Aerial crown-view tile of a tropical tree (Barro Colorado Island, Panama), acquired 20240716:
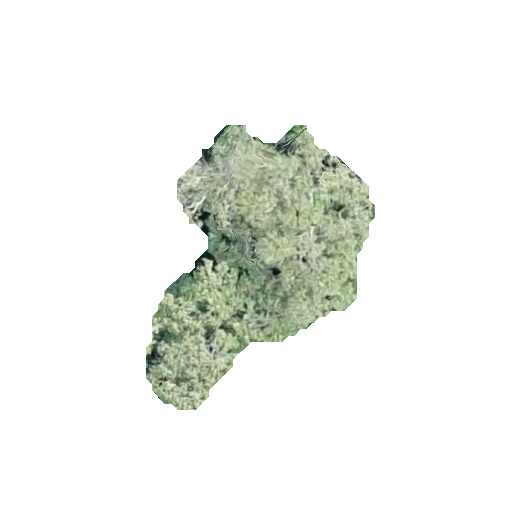
Species: Cordia alliodora
GBIF accepted scientific name: Cordia alliodora
Crown area: 60.411 m²